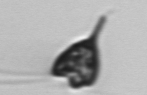
Label: Pyramimonas_longicauda